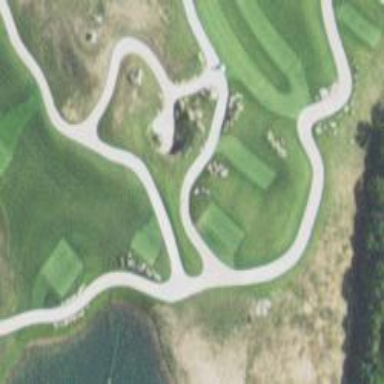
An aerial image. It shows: Footway that resembles golf path.